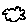
Label: cloud